Question: There are 4 columns in my relationship table:
1. ID
2. CID - course id
3. LID - related lesson unique id
4. course_based_id - explanation below
There are bunch of lessons and courses with unique id's in another tables called 'lessons' and 'courses'. This table is, asociation table between them. Basically it assigns unique lesson id to unique course id. But.. There is need for course based id of lesson. I mean, for example lets take a look at first and second rows from screenshot

Lid 1 is course 2's first lesson, lid 3 is course 2's second lesson... And so on. So if I insert cid 2, lid 128 it must third lesson of course 2.
Now, the problem is, I want to auto generate this number while insert:
'''
$q="INSERT INTO 'courses-lessons' ('cid', 'lid') VALUES (?,?)";
'''
but have no idea how to do it. Some MySQL function? or something inside query?
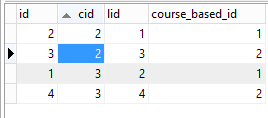
Answer: If you're using MyISAM engine to store this table, this can be done relatively easy: you just define the fields this way:
'''
cid INT NOT NULL,
course_based_id INT NOT NULL AUTO_INCREMENT,
...
PRIMARY KEY (cid, course_based_id)
'''
Then any 'INSERT' will automatically assign a new (+1) value for 'course_based_id' based on 'cid'. Here's a <URL> illustrating this concept.
You can find more info about it in <URL>.
Unfortunately, there's no such mechanism in InnoDB engine. So perhaps you can get away with the following routine (it's a pseudocode, there are some nuances):
'''
1) lock table for writing;
2) @x = SELECT MAX(course_based_id) WHERE cid = %cid_to_be_inserted%;
3) INSERT (..., course_based_id) VALUES (..., @x + 1);
4) unlock table;
'''
I'd suggest checking <URL>; it's for PostgreSQL, not MySQL, but describes one possible implementation in some details.
Here's an example of actual set of queries implementing that behaviour:
'''
CREATE TABLE tx
(id INT NOT NULL, cid INT NOT NULL, lid INT NOT NULL,
course_based_id INT NOT NULL,
PRIMARY KEY (id),
UNIQUE KEY (cid, course_based_id)
);
LOCK TABLE tx WRITE, tx AS t READ;
INSERT INTO tx (id, cid, lid, course_based_id)
SELECT 2, 2, 1,
1 + COALESCE(
(SELECT MAX(course_based_id)
FROM tx AS t
WHERE cid = 2),
0);
INSERT INTO tx (id, cid, lid, course_based_id)
SELECT 3, 2, 3,
1 + COALESCE(
(SELECT MAX(course_based_id)
FROM tx AS t WHERE cid = 2),
0);
UNLOCK TABLES;
'''
As you see, there's no direct calculation of the next 'course_based_id' value, yet we got the sequence here.